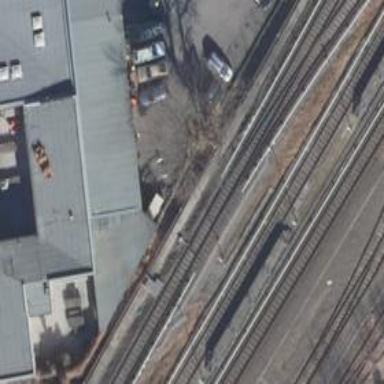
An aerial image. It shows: Light rail electrified railway.